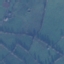
Land use / land cover class: Pasture